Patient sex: M
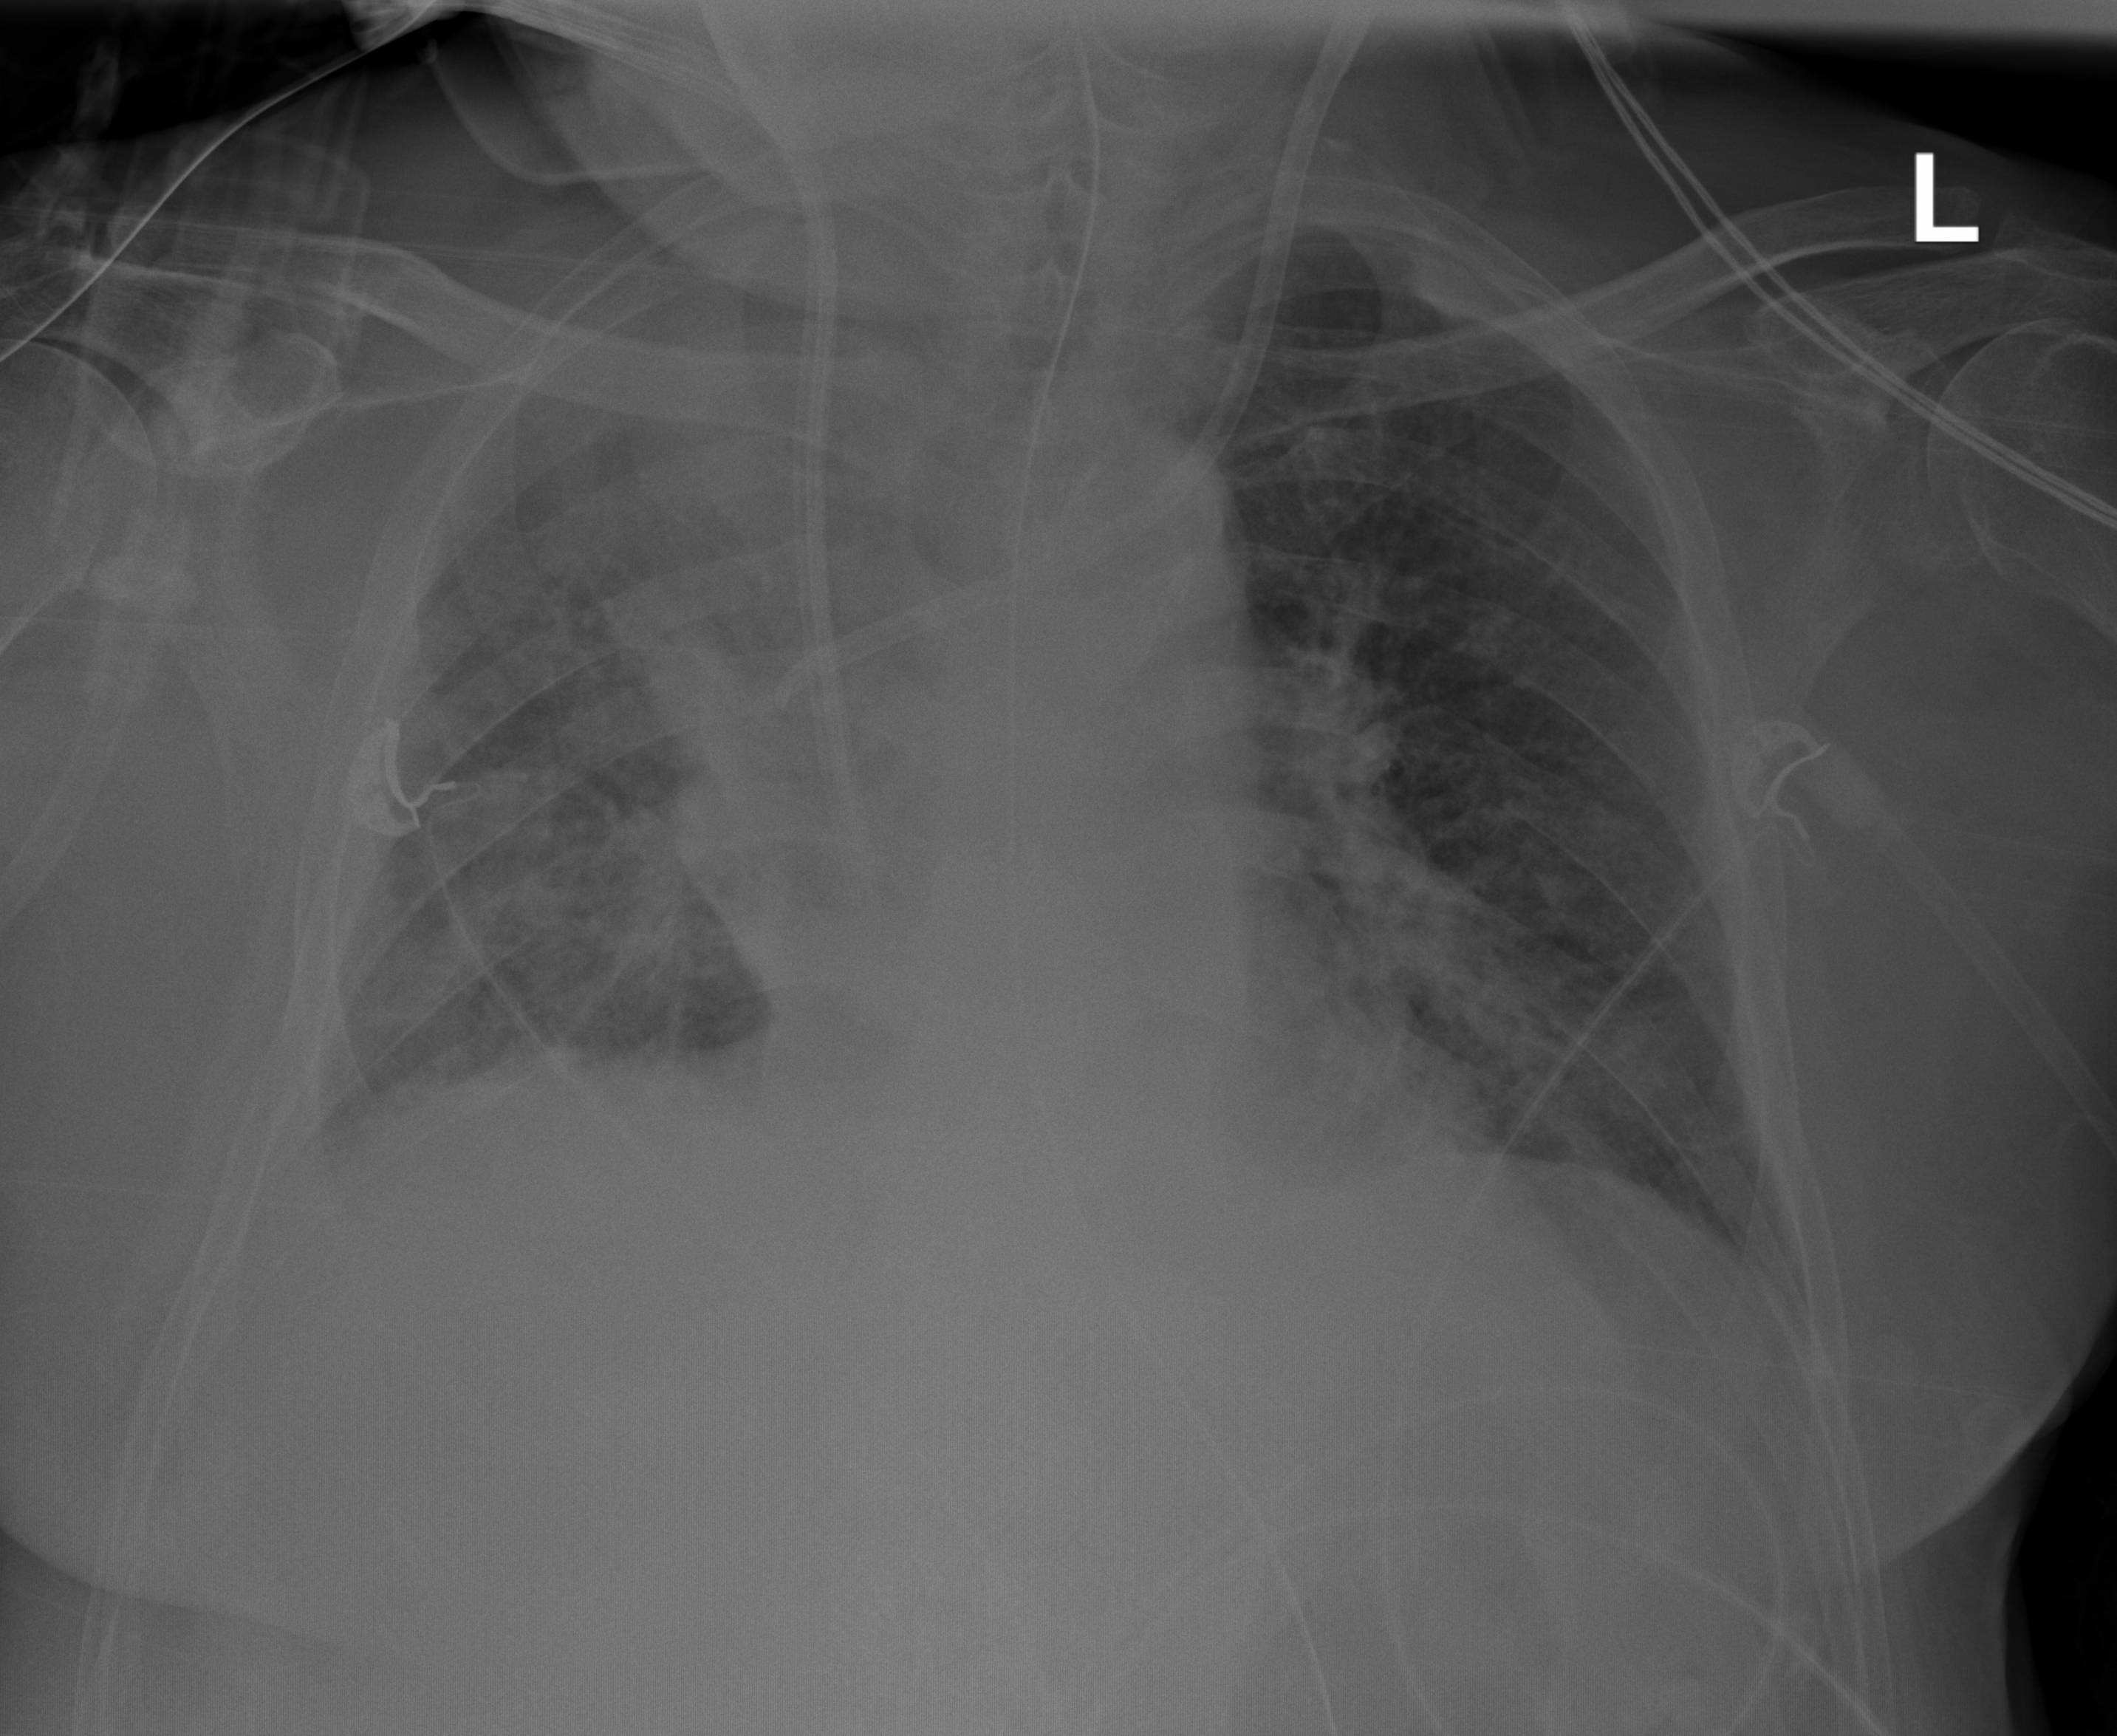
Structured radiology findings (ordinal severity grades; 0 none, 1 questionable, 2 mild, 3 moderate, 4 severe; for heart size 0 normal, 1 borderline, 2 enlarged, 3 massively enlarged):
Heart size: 1
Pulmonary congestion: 2
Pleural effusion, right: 2
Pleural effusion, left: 0
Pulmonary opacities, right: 2
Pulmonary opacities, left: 2
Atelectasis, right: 3
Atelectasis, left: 2